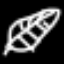
Label: leaf